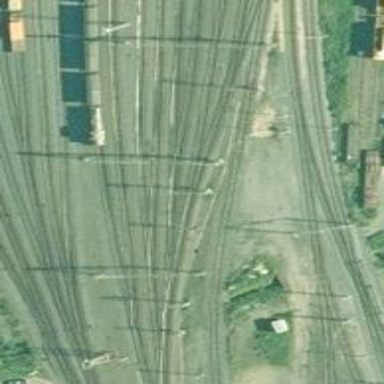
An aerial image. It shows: Rail yard with electrified contact lines for the railway.